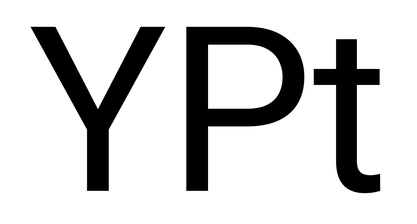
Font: Roboto_Regular